Modality: CBCT
Slice 50 of 144
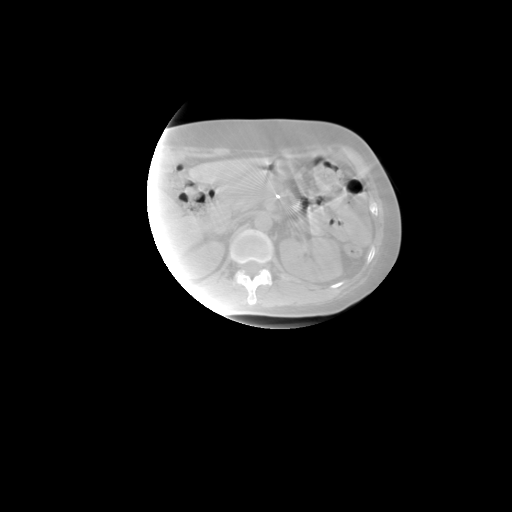